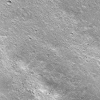
Atmospheric dust classification: not_dusty